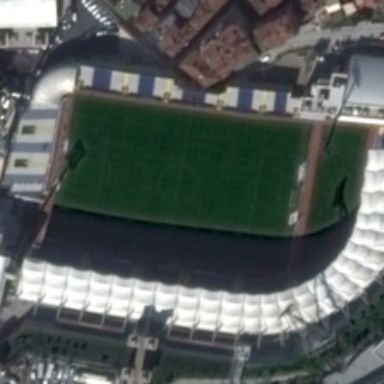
A large number of trees are planted outside the stadium .